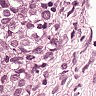
Metastatic tissue present: yes